Question:
I added library project inside eclipse. But i got following error
'''
[2012-10-09 11:25:38 - Share] Found 2 versions of android-support-v4.jar in the dependency list,
[2012-10-09 11:25:38 - Share] but not all the versions are identical (check is based on SHA-1 only at this time).
[2012-10-09 11:25:38 - Share] All versions of the libraries must be the same at this time.
[2012-10-09 11:25:38 - Share] Versions found are:
[2012-10-09 11:25:38 - Share] Path: D:ndroid 4 tools\work1\Share\libsndroid-support-v4.jar
[2012-10-09 11:25:38 - Share] Length: 349252
[2012-10-09 11:25:38 - Share] SHA-1: 612846c9857077a039b533718f72db3bc041d389
[2012-10-09 11:25:38 - Share] Path: D:ndroid 4 tools\work1\Android-Feather\libsndroid-support-v4.jar
[2012-10-09 11:25:38 - Share] Length: 337562
[2012-10-09 11:25:38 - Share] SHA-1: 27c24d26e4c5d57976e6926367985548678e913c
[2012-10-09 11:25:38 - Share] Jar mismatch! Fix your dependencies
'''
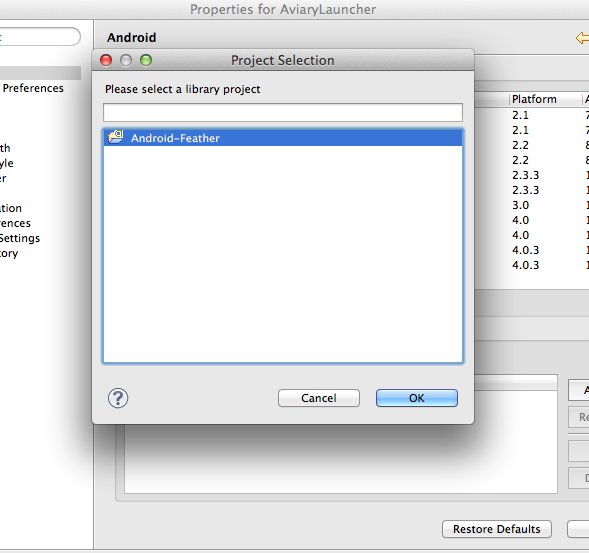
Answer: Use same library in both library and your main project.
To do this remove 'android-support-v4.jar' file form both library and your main projects build path and then remove 'android-support-v4.jar' from your libs path. Then reinsert same 'android-support-v4.jar' in both library and main project. Then use 'add to build path' to add lib to your projects.
This will solve your problem.

To add latest support lib to your android project do these steps :
1. Right click on your android project.
2. Select Android Tools
3. Then select Add Support Library
Then follow the screen instructions and this will add latest support library to your 'libs' folder.

Now right click on 'android-support-v4.jar' file in libs folder and Add it to build path as I described. You will have the latest support lib in your project.
As 'Doctoror Drive' said you only need to add 'support library' in your 'library project'. So only add 'support library' to your 'library project'.